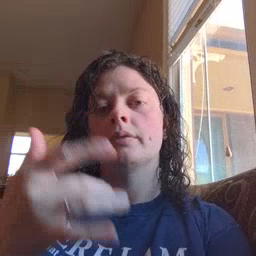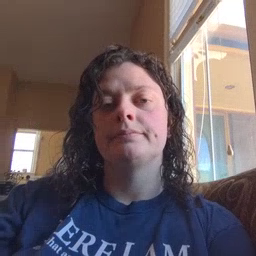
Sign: why